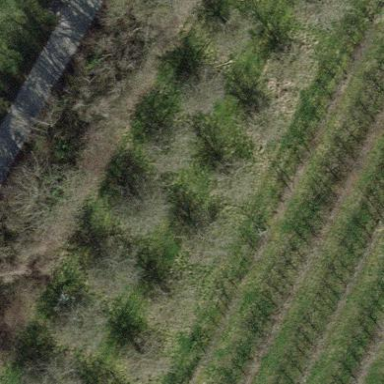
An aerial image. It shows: Orchard.